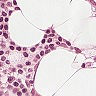
Metastatic tissue present: no